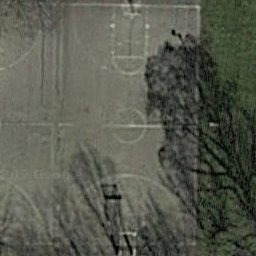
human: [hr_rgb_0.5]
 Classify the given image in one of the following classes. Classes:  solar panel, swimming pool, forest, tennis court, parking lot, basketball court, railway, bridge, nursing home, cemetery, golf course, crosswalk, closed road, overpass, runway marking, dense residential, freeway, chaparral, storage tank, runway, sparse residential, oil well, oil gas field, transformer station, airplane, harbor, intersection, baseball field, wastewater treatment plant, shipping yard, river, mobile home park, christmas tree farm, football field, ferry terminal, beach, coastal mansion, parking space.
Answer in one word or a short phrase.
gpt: basketball court